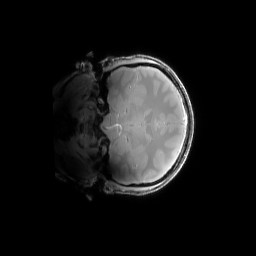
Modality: PDw
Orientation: coronal
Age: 25
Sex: female
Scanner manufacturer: siemens
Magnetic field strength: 6.98 T
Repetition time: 1.3 s
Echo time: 0.00231 s